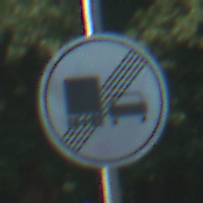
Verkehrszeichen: EndeUeberholverbotKraftfahrzeuge
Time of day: MorningAfternoon
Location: Outdoor (Nature)
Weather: Clear
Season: NotSpecified
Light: Natural